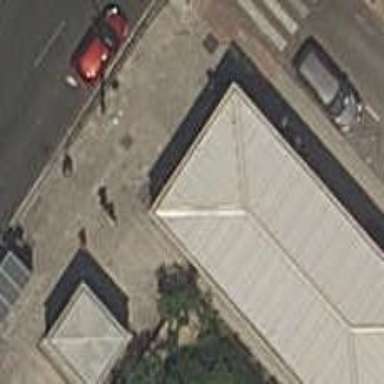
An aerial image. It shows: Subway entrance.